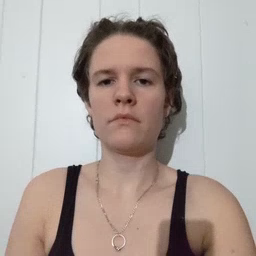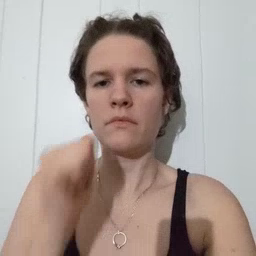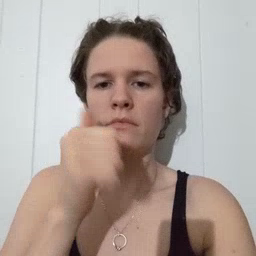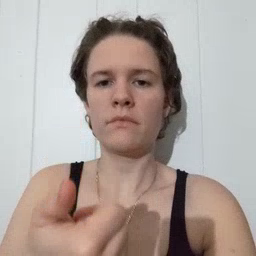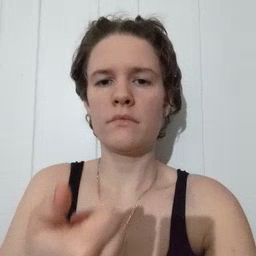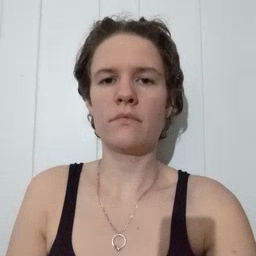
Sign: tomorrow